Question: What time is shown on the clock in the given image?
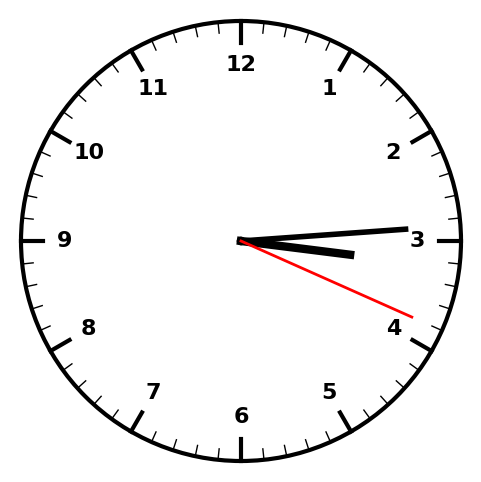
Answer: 03:14:19